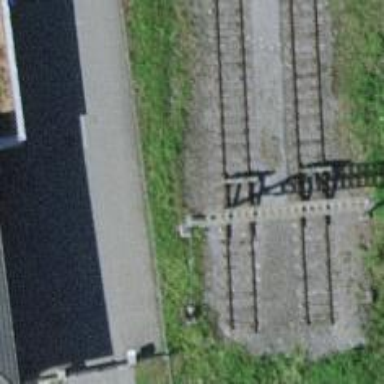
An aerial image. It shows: Railway buffer stop.